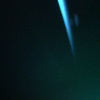
Label: space